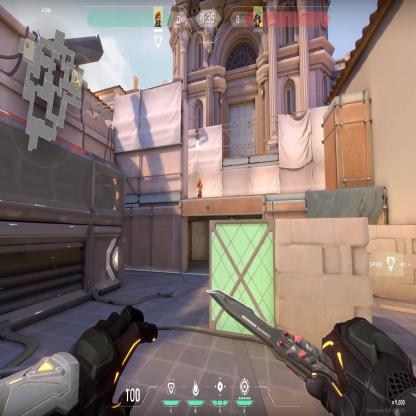
Label: enemy